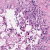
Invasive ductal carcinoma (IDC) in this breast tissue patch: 0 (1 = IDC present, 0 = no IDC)